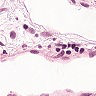
Metastatic tissue present: no